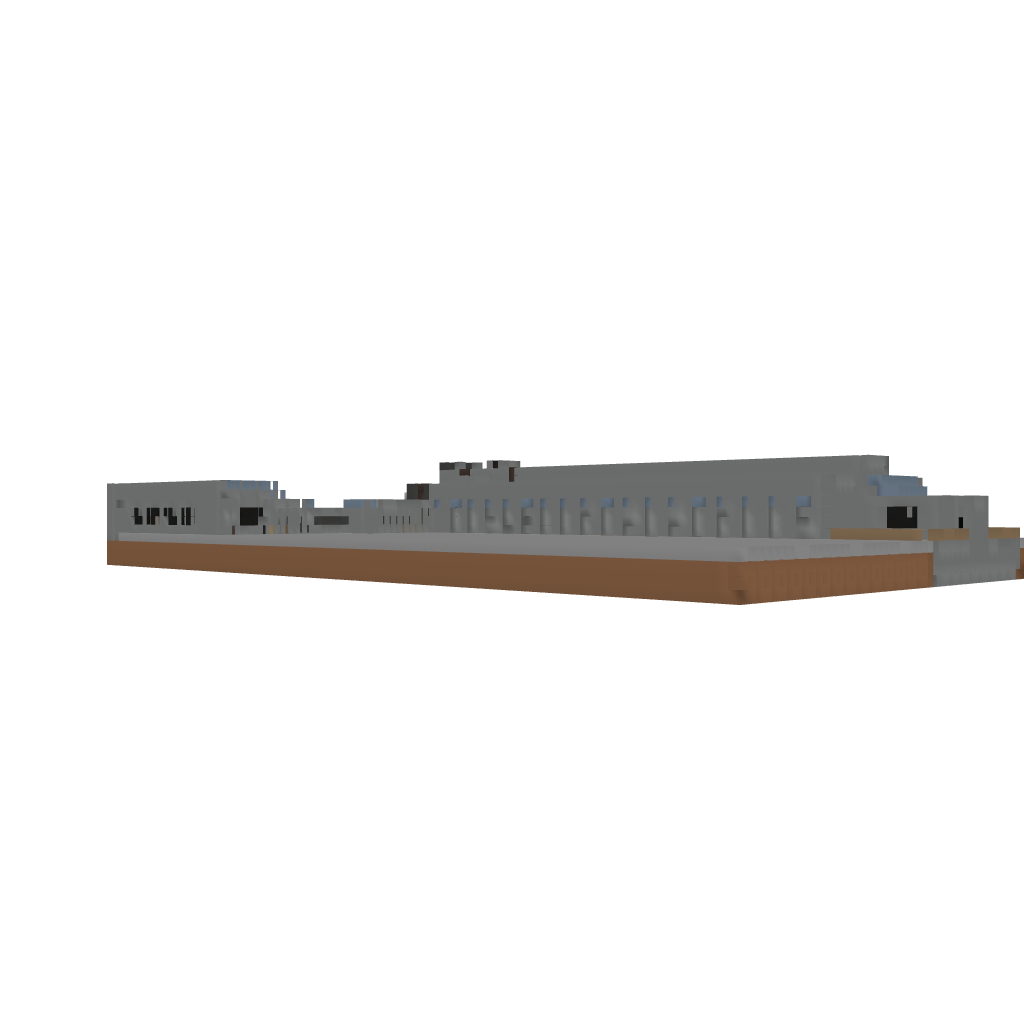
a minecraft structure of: Prison